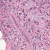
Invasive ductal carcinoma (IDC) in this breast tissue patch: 1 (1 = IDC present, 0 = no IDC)